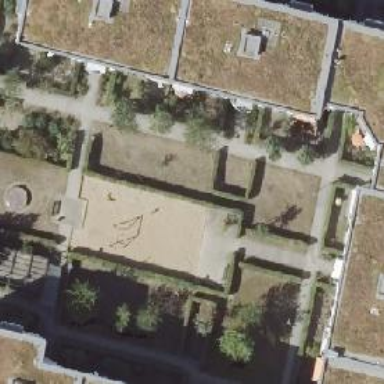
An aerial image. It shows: Playground area for leisure land.